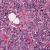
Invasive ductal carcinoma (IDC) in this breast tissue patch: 1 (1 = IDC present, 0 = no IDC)